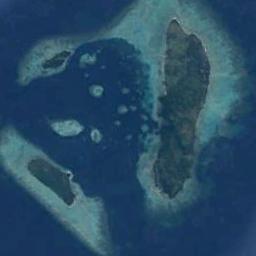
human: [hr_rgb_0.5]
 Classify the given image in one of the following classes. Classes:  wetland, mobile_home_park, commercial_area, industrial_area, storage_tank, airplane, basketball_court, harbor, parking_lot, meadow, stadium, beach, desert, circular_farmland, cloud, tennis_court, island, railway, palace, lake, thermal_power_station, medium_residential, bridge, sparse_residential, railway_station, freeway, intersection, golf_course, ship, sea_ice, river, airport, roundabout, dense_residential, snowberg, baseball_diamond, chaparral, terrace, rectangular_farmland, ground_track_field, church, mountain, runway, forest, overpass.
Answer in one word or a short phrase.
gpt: island